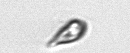
Label: Cryptophyta